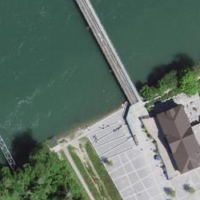
EUNIS habitat code: 15
Species observed at this site:
Prunus padus